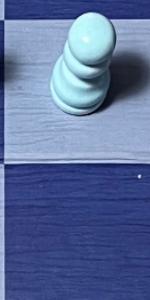
Label: Empty